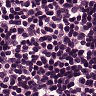
Metastatic tissue present: no